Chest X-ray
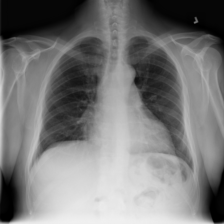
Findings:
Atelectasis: negative
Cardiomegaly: negative
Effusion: negative
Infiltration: negative
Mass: negative
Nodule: negative
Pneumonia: negative
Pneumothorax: negative
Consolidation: negative
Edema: negative
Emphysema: negative
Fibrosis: negative
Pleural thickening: negative
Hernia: negative